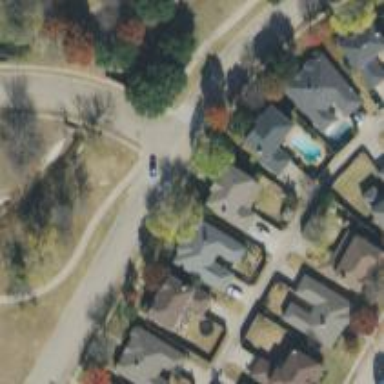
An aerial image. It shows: Residential road with sidewalk on the left side.